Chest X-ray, PA view. Patient: 26 years old, sex F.
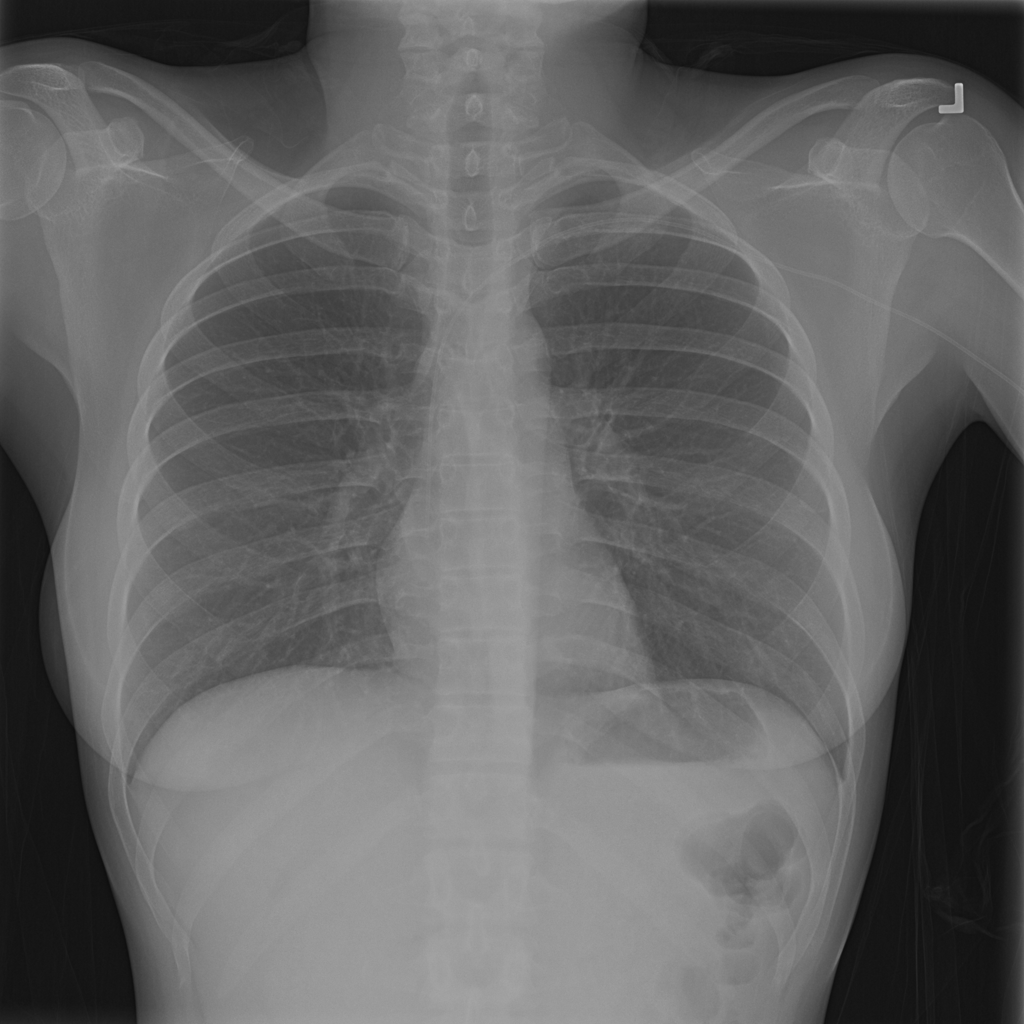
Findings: No Finding